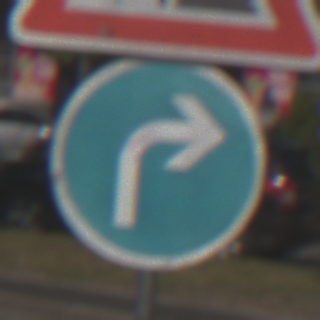
Verkehrszeichen: VorgeschriebeneFahrtrichtungRechts
Zusatzzeichen oben: Arbeitsstelle
Umgebung: Outdoor, Urban
Tageszeit: Midday
Wetter: Clear
Licht: Natural
Jahreszeit: NotSpecified
Kontrast: HighContrast